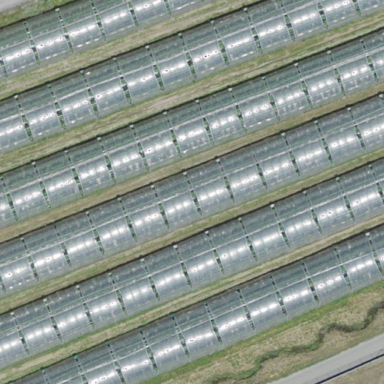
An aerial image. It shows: Greenhouse.